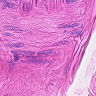
Metastatic tissue present: no